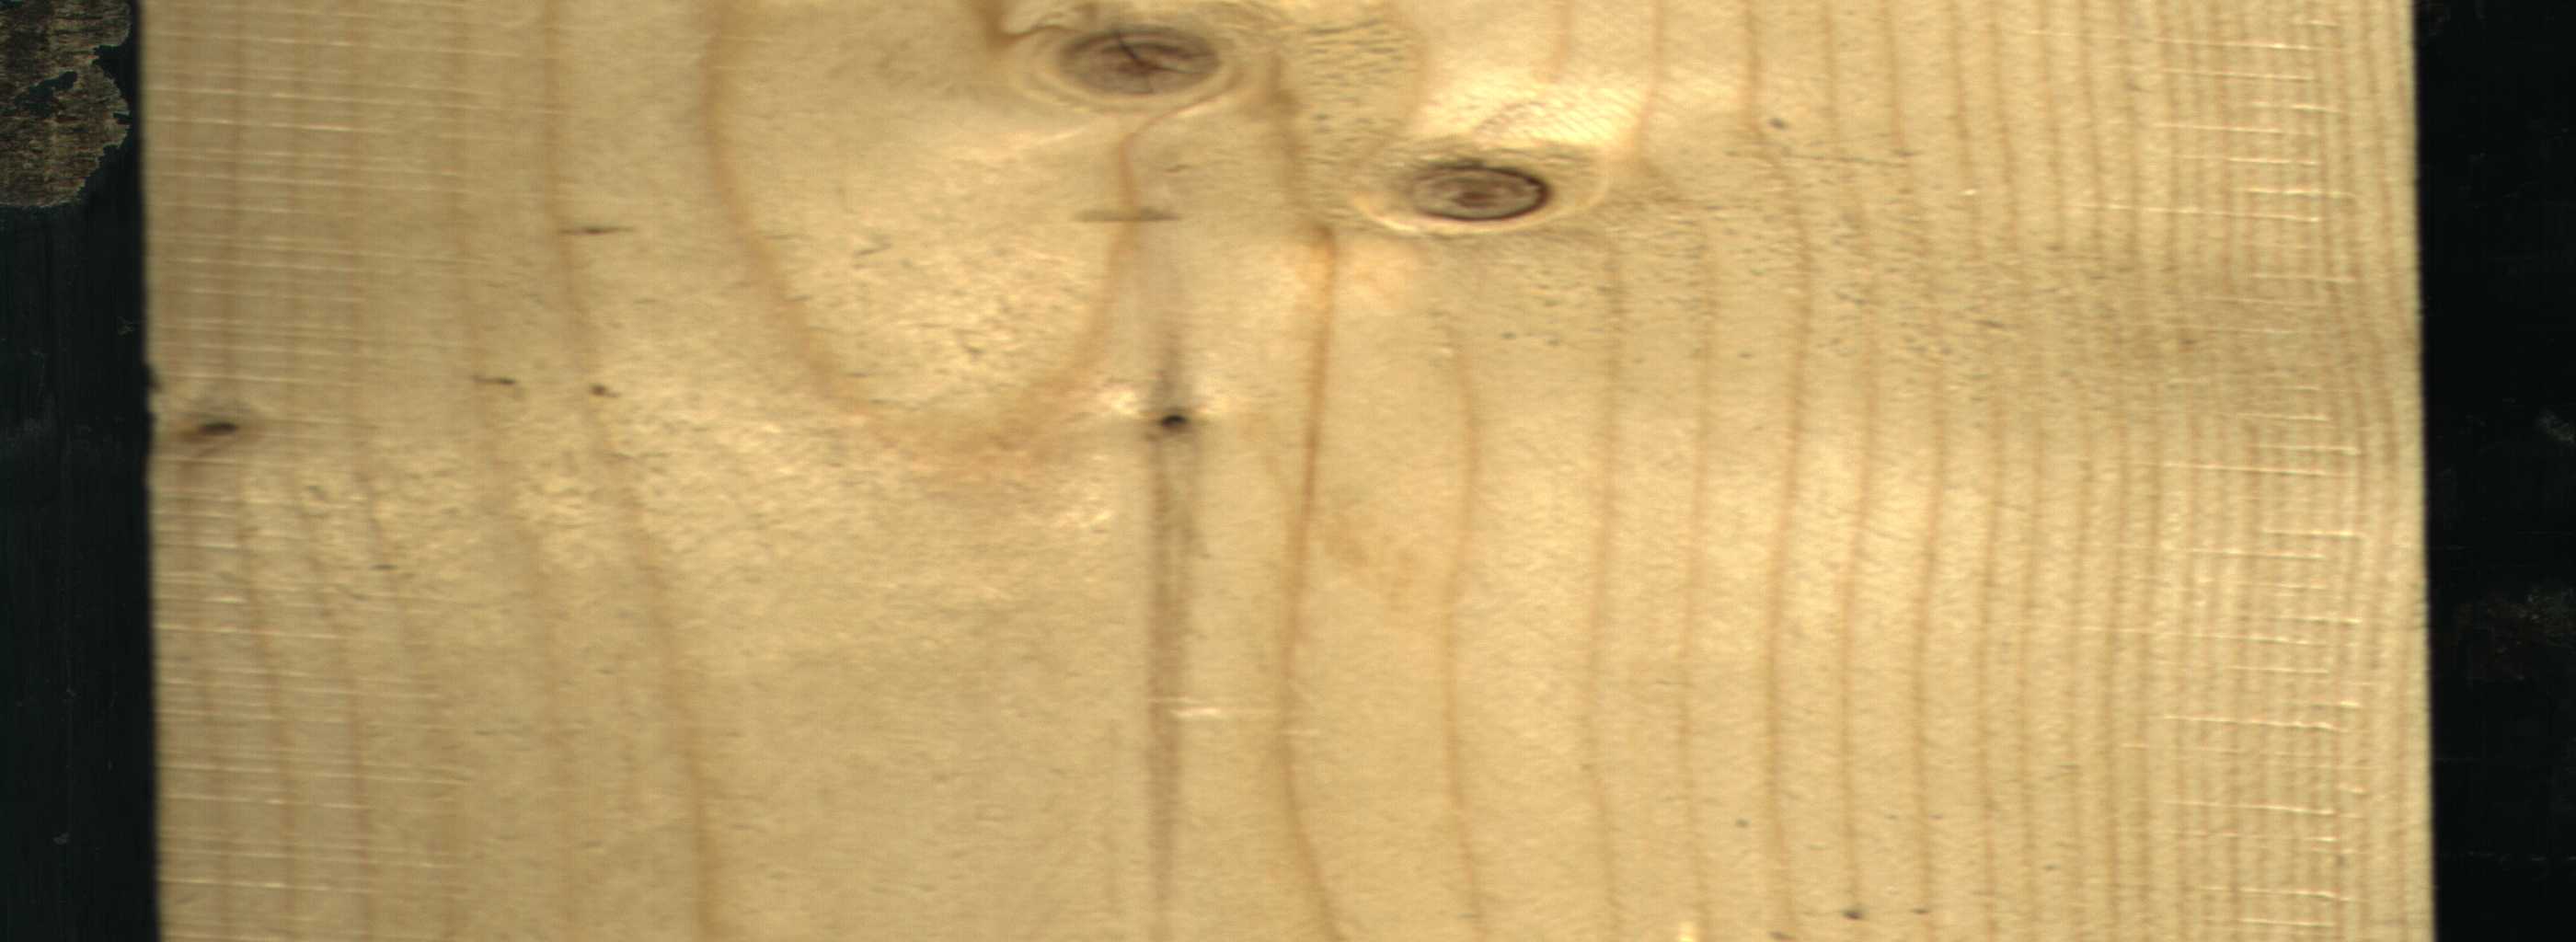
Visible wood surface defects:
Dead_Knot
Live_Knot
Live_Knot
Live_Knot